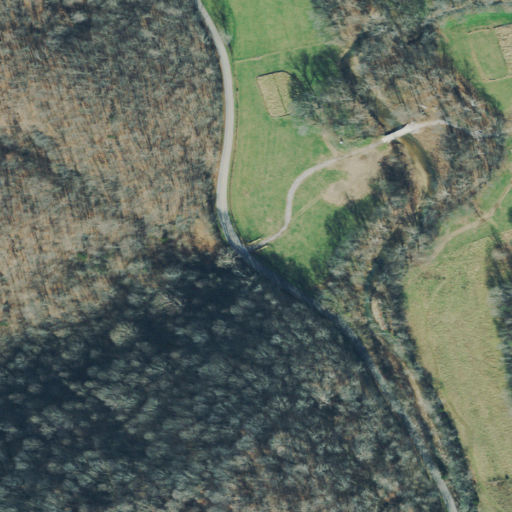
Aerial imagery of valley in Tennessee named Tobacco Patch Hollow containing deciduous forest, pasture, open development, mixed forest, and woody wetlands